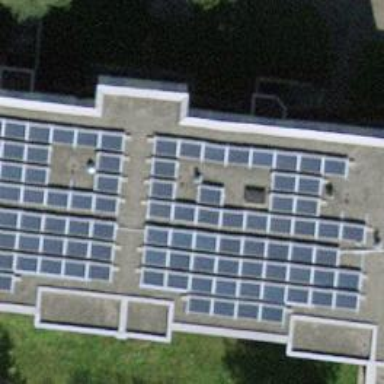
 consisting of solar photovoltaic panels."